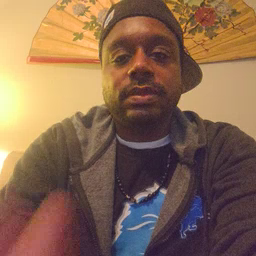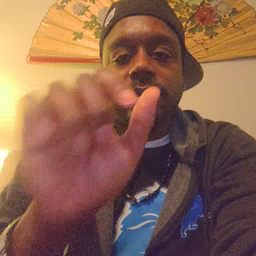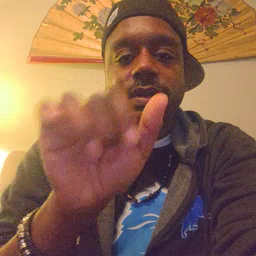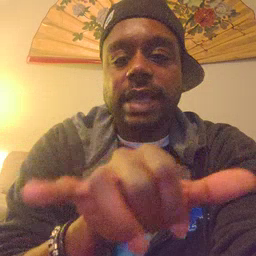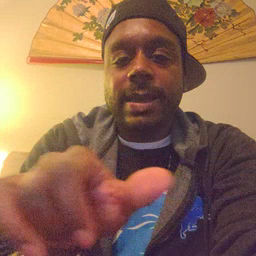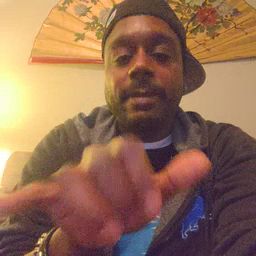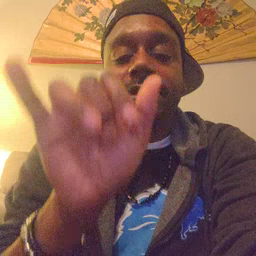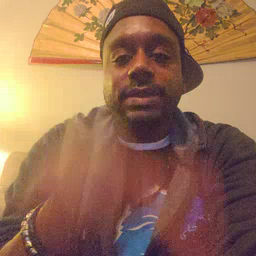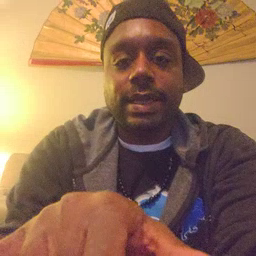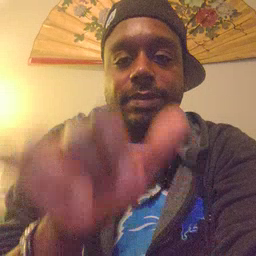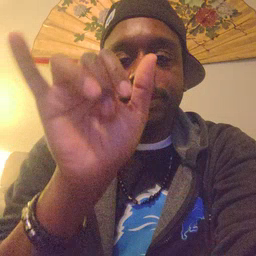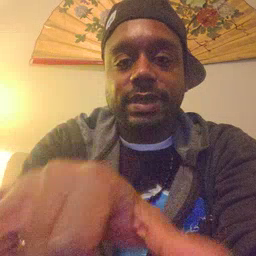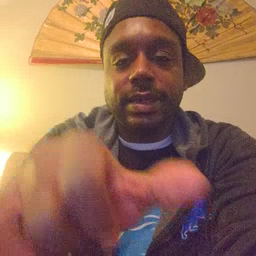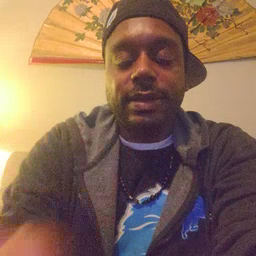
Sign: stay